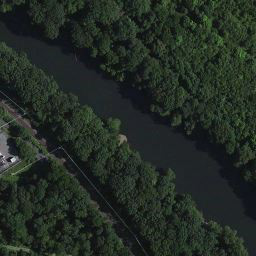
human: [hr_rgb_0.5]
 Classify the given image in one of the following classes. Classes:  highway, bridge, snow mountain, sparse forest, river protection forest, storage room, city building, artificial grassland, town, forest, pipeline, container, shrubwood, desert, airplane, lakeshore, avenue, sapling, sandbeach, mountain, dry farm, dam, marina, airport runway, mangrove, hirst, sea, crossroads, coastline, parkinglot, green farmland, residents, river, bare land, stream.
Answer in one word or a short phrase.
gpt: river